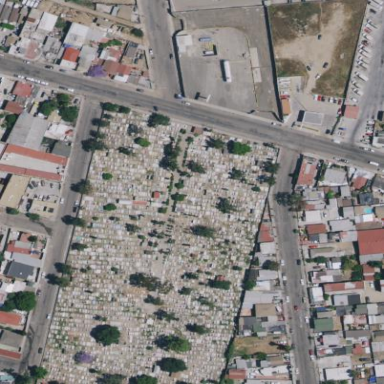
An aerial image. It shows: Graveyard.